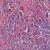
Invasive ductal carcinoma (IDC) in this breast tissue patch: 1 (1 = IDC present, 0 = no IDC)